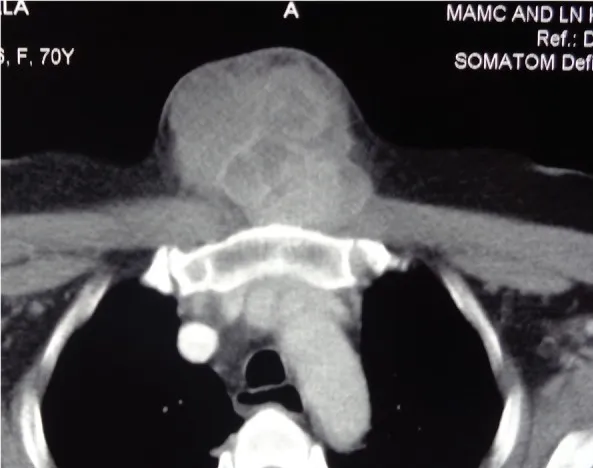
CT scan showing soft tissue mass anterior to sternum.
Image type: radiology (ct)